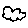
Label: cloud